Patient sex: M
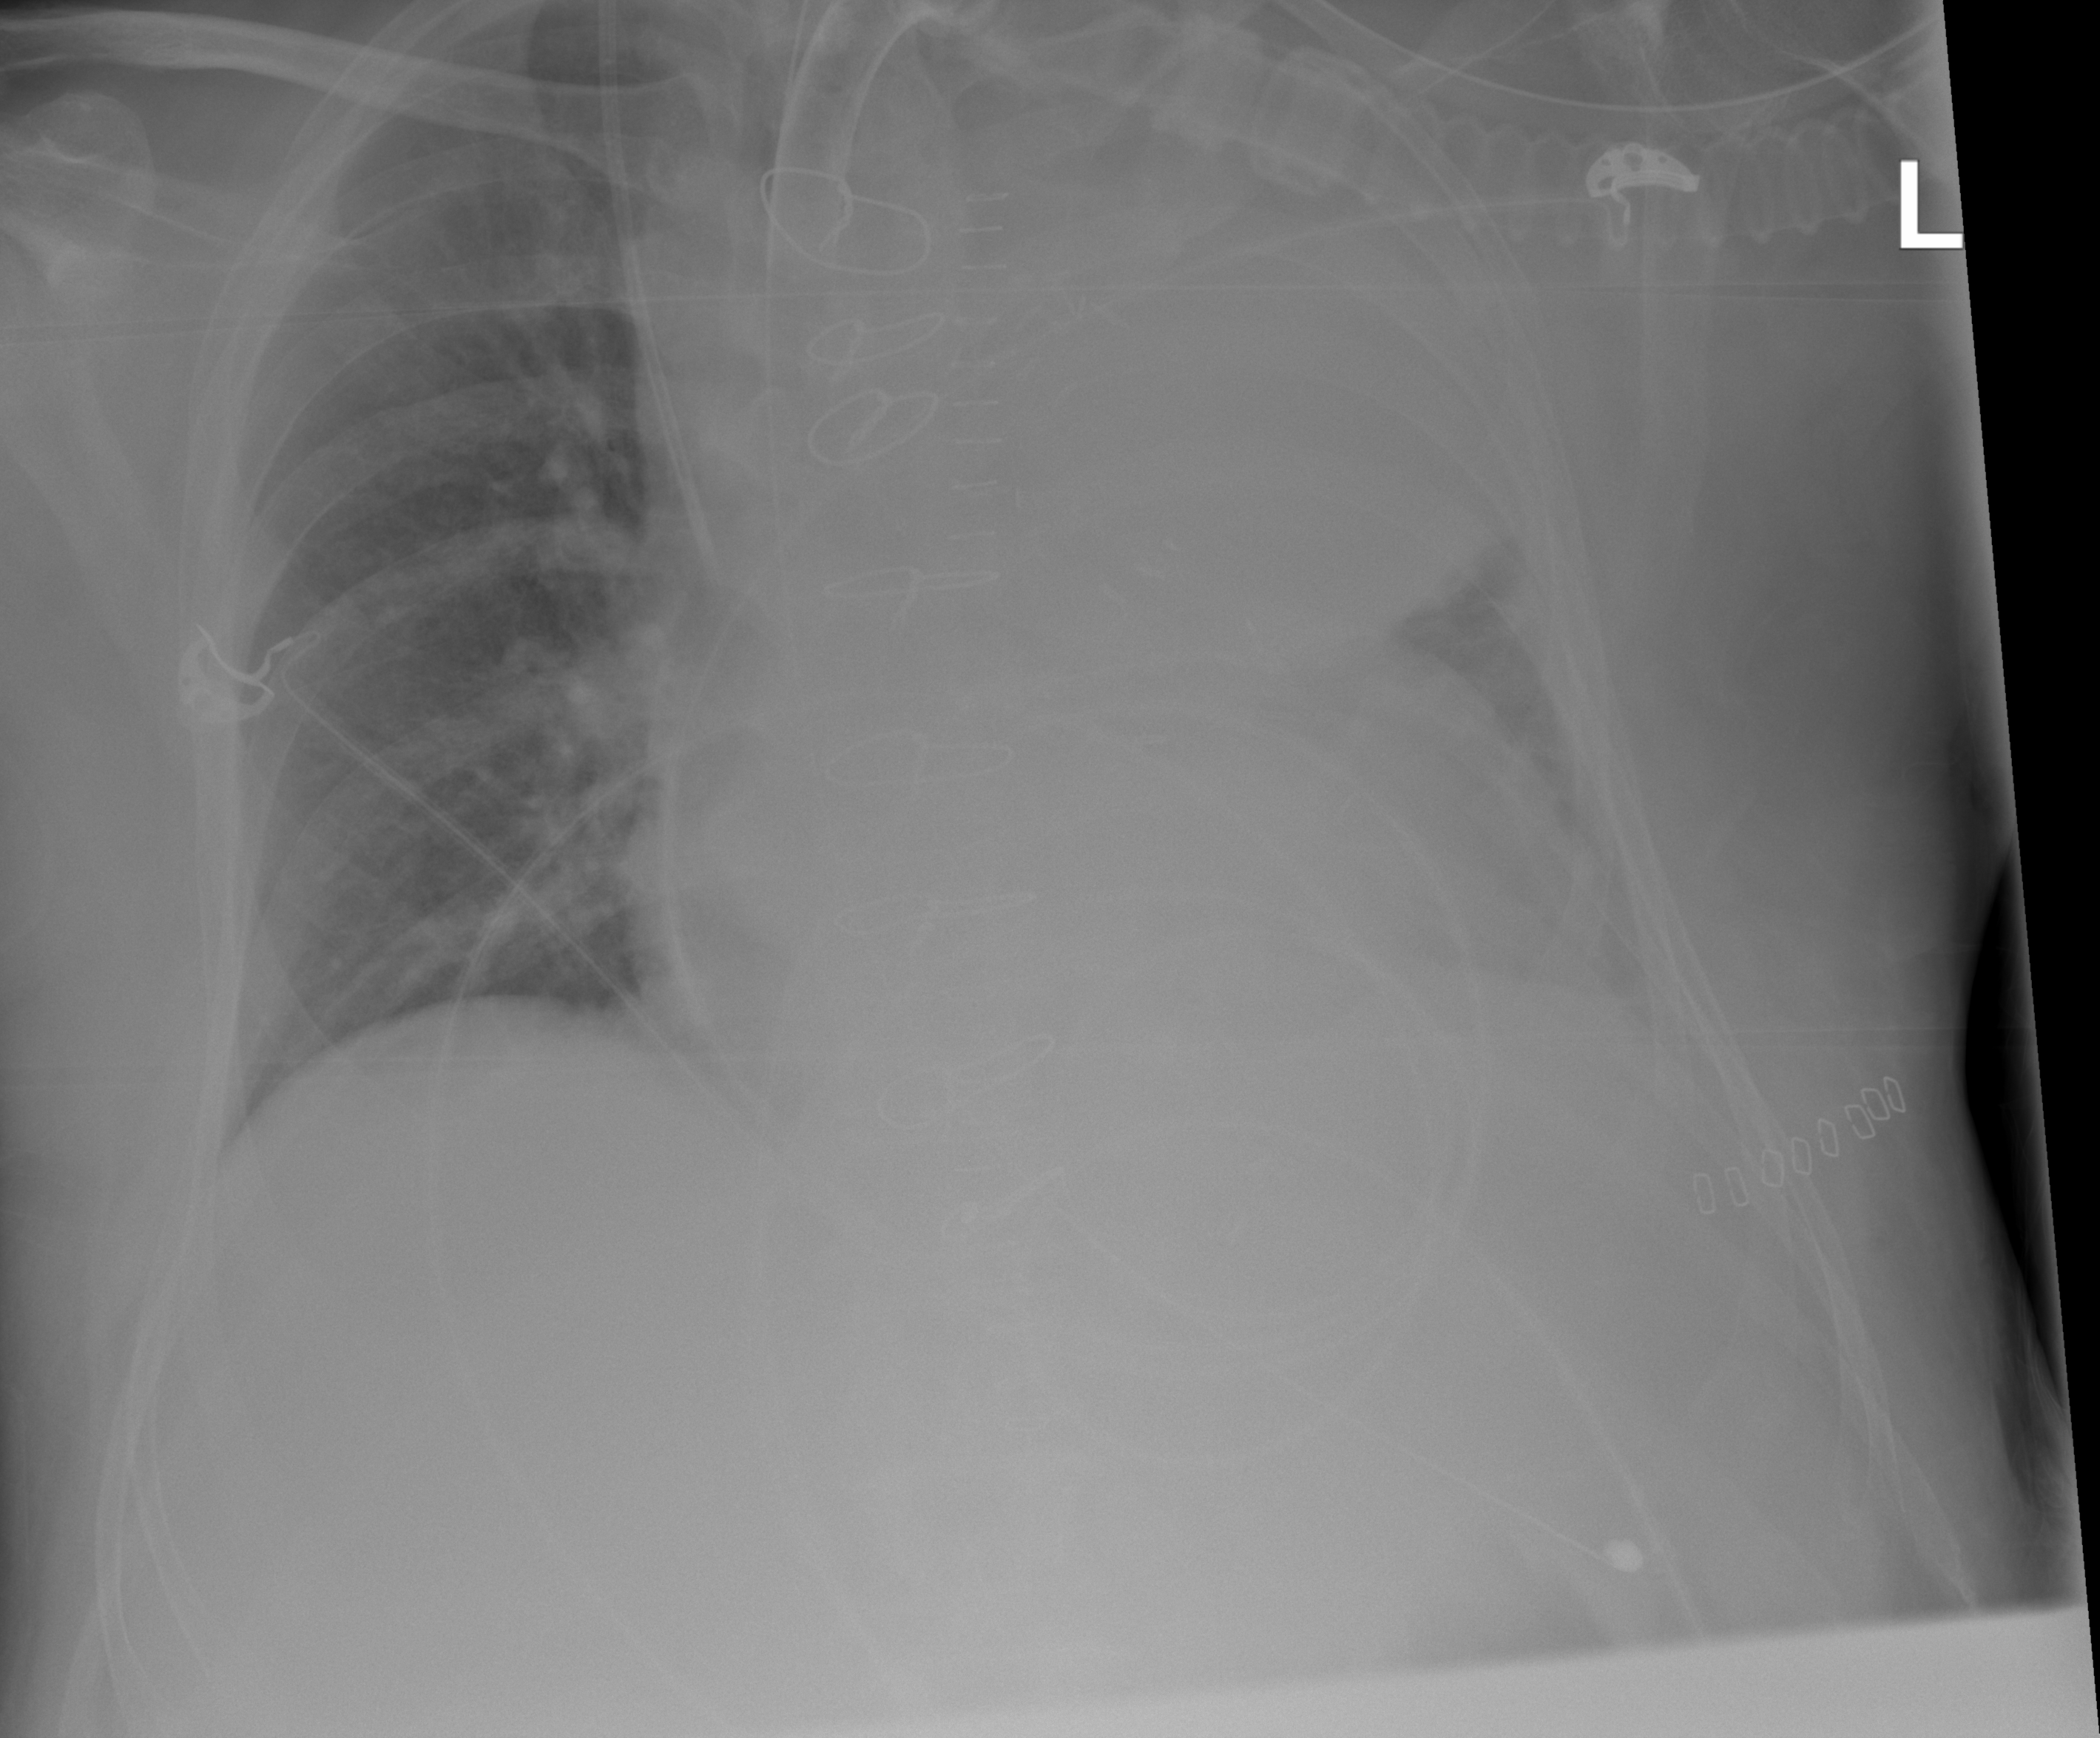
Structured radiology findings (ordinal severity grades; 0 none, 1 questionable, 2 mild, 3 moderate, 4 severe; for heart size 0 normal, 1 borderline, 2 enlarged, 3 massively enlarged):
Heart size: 3
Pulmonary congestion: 0
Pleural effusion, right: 0
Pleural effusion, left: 0
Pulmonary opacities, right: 0
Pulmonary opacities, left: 0
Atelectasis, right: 0
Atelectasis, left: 3